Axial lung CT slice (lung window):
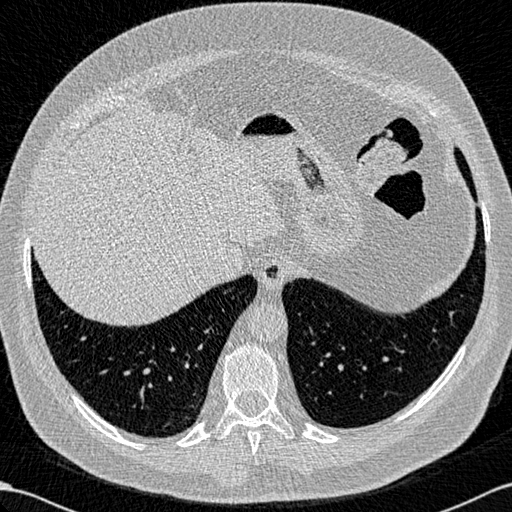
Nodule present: no